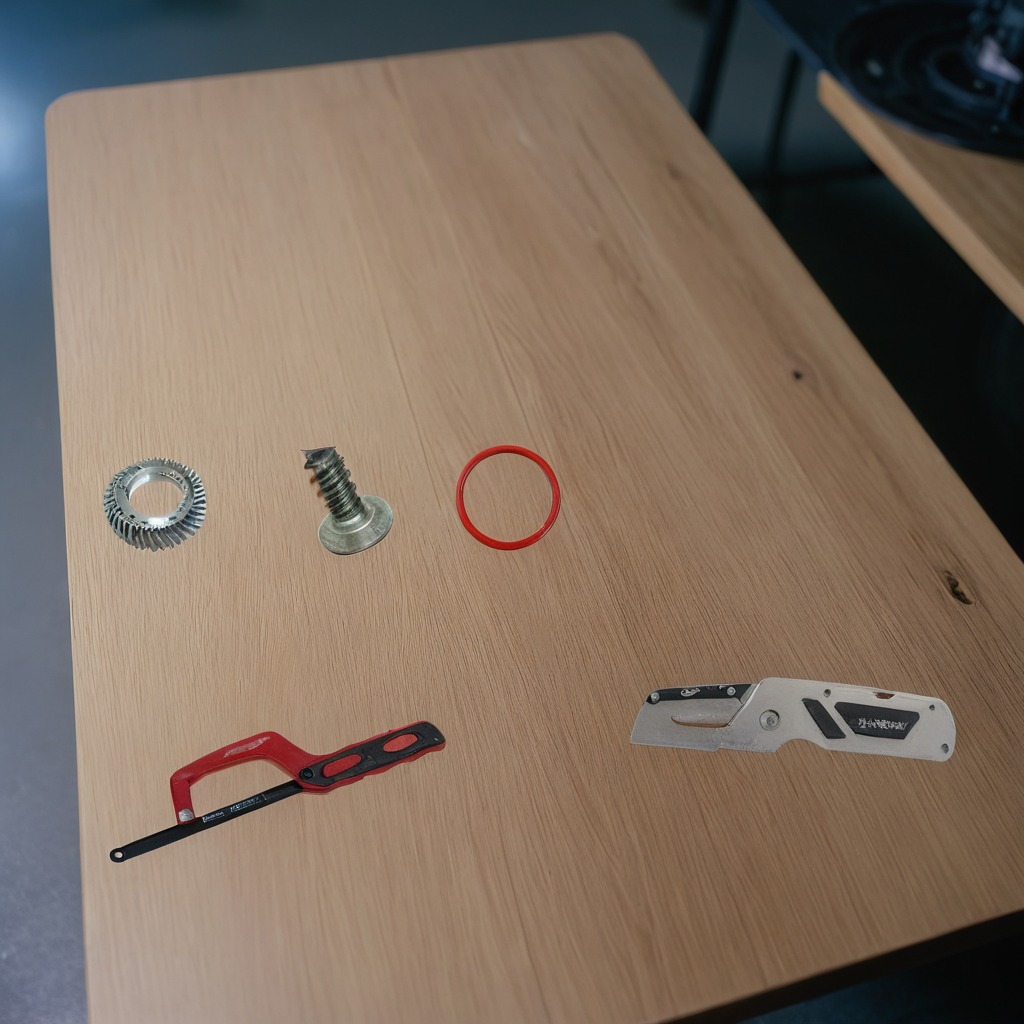
A rubber Oring, a steel gear with teeth, a utility knife, a metal machine screw, and a handheld metal saw are lying on the old table.